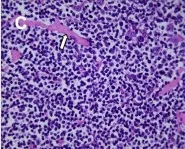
A uniform red-stained matrix deposit can be seen in the lesion (C, HEx400).
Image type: pathology (h&e)